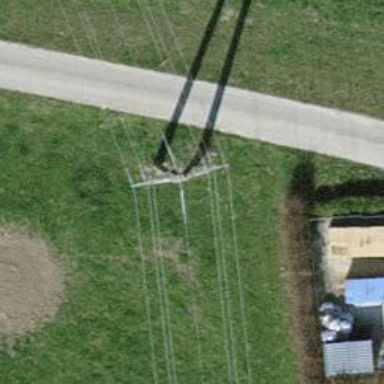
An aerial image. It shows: Power tower.